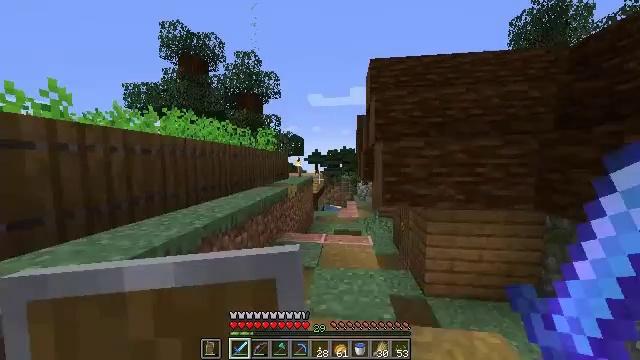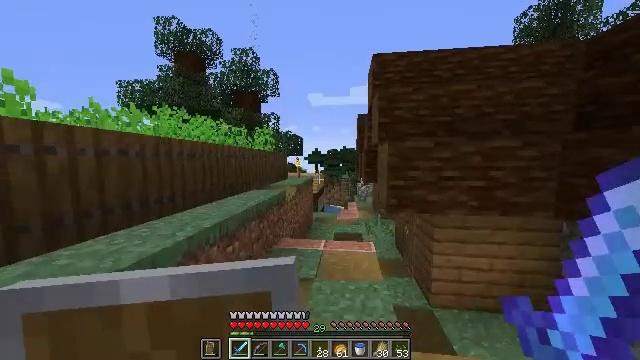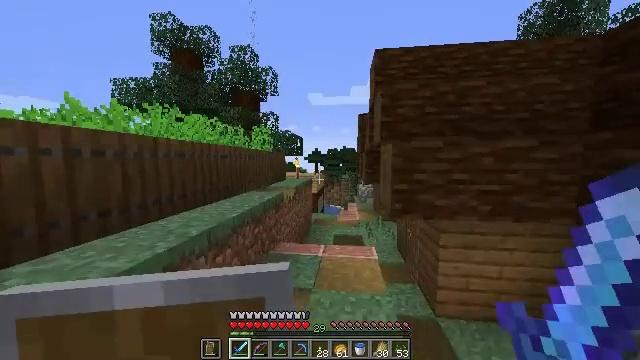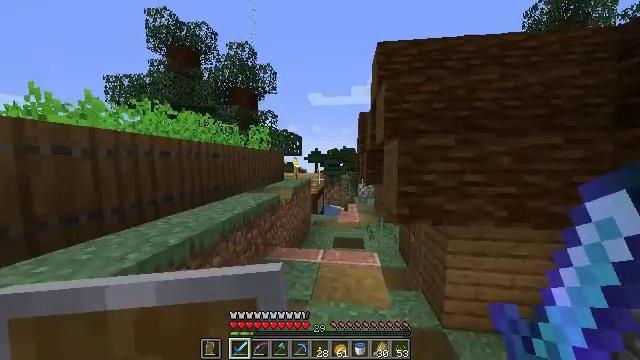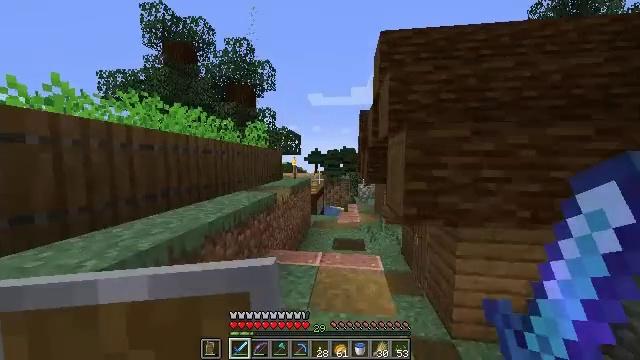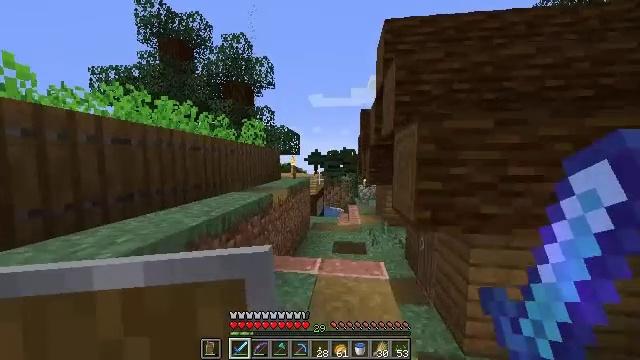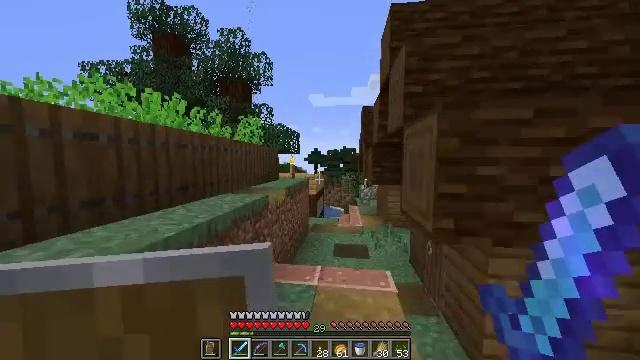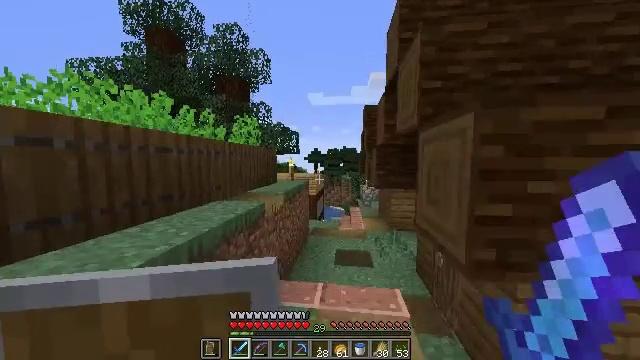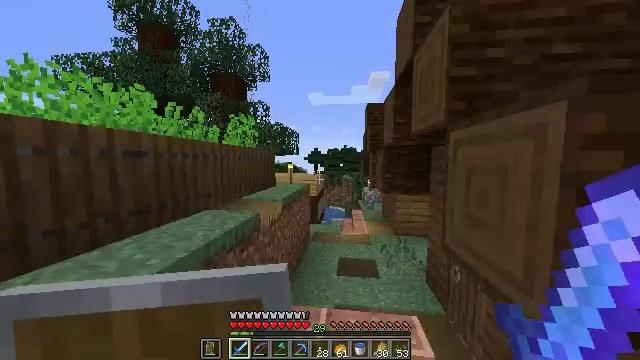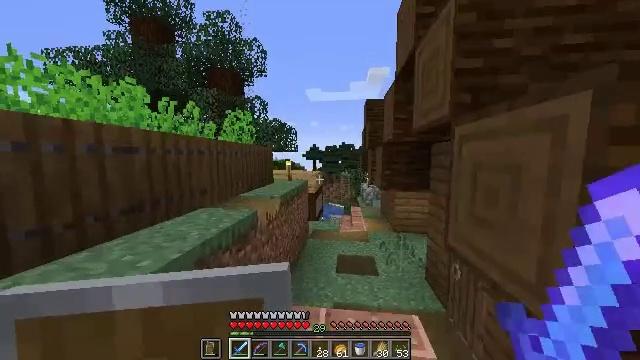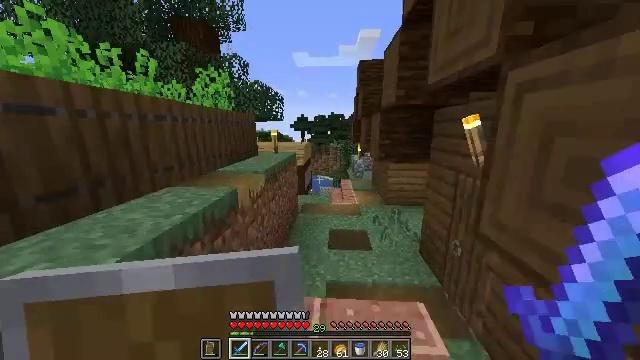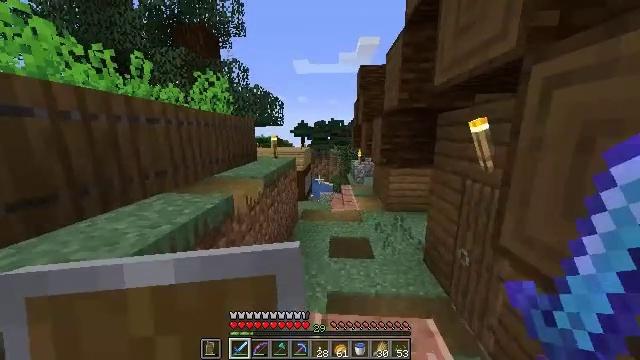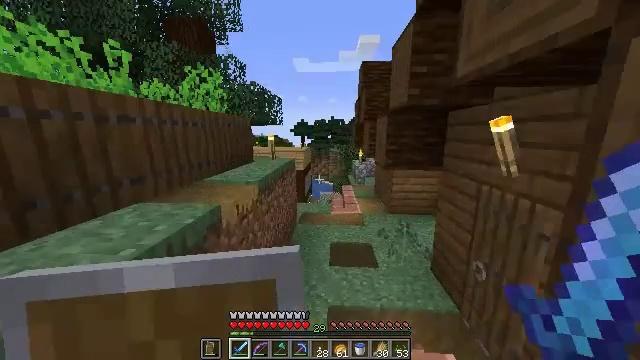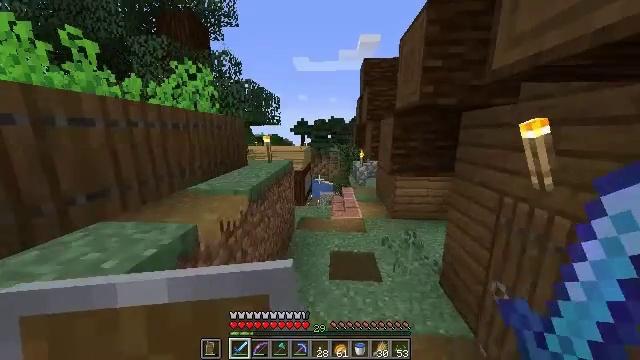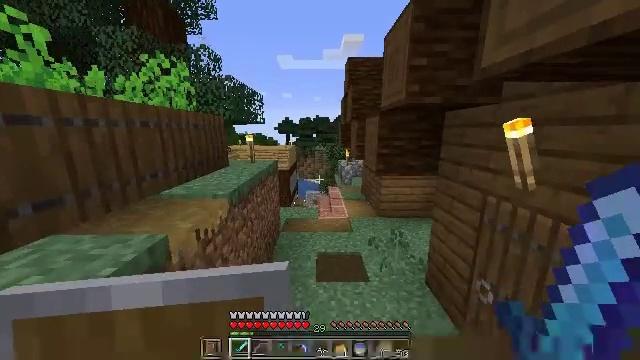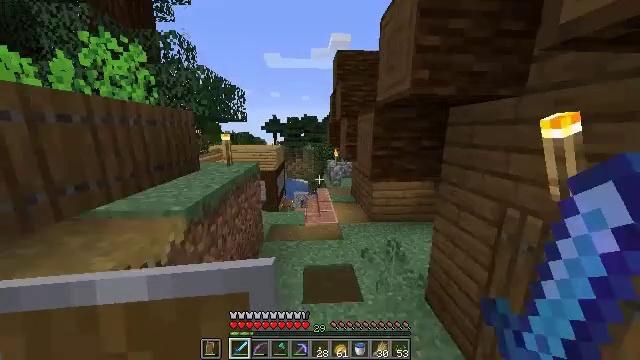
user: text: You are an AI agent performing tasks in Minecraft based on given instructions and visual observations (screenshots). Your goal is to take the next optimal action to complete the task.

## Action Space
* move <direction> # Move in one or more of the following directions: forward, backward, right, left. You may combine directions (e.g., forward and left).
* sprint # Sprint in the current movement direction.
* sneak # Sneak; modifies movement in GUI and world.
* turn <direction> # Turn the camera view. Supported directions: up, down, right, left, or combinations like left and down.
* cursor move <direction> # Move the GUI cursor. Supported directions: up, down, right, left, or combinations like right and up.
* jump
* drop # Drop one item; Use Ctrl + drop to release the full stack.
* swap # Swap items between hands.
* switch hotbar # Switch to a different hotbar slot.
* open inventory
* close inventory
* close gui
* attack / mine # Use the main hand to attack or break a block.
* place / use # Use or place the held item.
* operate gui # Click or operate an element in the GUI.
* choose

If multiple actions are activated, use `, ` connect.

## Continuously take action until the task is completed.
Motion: motion action
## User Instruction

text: Form a hay block using wheat in the crafting grid.
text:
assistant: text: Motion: move forward
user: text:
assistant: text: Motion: move forward
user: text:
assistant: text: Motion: move forward
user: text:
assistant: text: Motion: move forward
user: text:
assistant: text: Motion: move forward
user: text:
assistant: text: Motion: move forward
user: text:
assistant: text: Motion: move forward, sprint
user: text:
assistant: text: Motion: move forward, sprint
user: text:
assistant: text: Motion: move forward, sprint
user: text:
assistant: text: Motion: move forward, turn right and down
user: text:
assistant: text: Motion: move forward, turn up
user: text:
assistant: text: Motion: move forward
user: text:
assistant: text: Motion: move forward
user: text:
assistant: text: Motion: move forward, turn right
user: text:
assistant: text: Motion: move forward, turn right
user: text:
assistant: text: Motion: move forward, turn right
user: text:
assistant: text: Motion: move forward
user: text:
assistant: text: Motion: move forward, jump
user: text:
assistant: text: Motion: move forward, turn left and down, jump
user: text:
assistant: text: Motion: move forward, turn left and down
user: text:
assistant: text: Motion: move forward
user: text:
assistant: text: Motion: move forward
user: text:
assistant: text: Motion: move forward
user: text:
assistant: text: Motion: move forward
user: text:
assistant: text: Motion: move forward
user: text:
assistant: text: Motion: move forward
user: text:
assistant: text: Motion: move forward, turn down
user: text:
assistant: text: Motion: move forward
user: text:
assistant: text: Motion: move forward
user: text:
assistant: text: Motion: move forward